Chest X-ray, AP view. Patient: 55 years old, sex M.
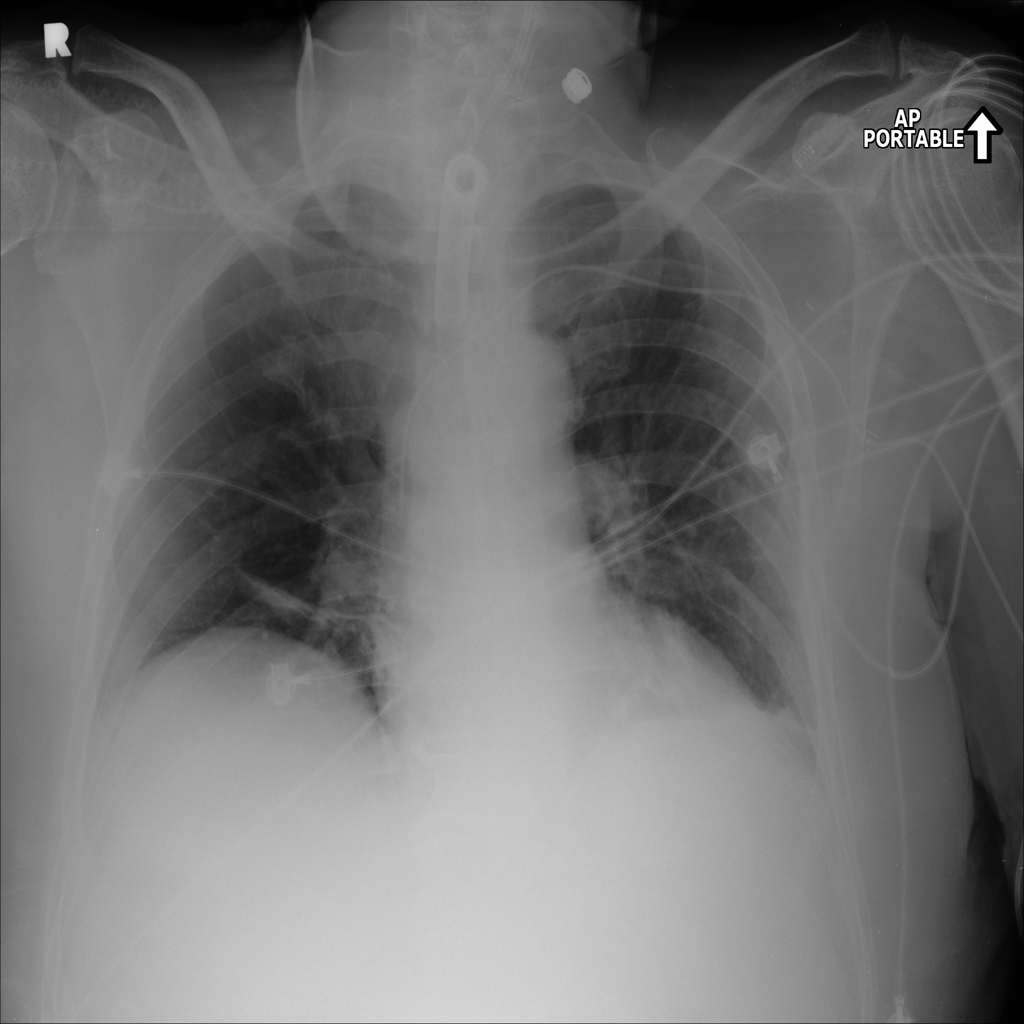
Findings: Atelectasis